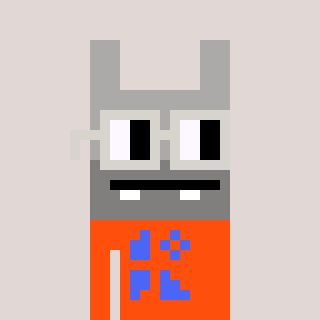
a pixel art character with square light gray glasses, a rabbit-shaped head and a orange-colored body on a warm background